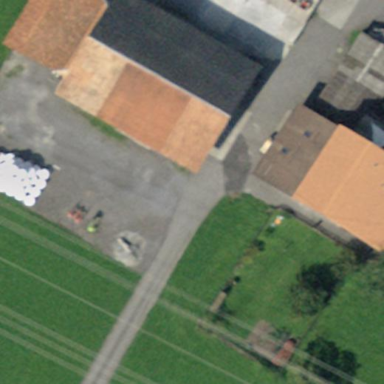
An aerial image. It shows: Rural barn.